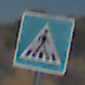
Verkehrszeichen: FussgaengerueberwegLinks
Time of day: Midday
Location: Outdoor (Nature)
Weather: Clear
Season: NotSpecified
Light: Natural